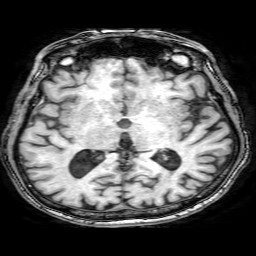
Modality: T1w
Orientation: coronal
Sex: male
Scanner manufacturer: philips
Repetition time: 0.008233 s
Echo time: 0.00381 s